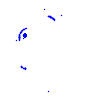
Particle: electron